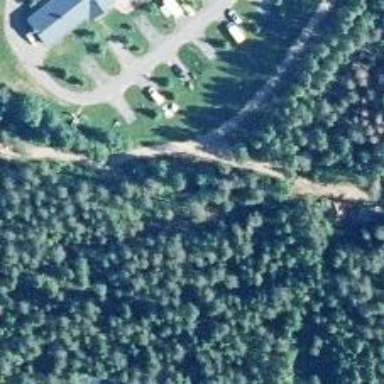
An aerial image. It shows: Path with excellent trail visibility.